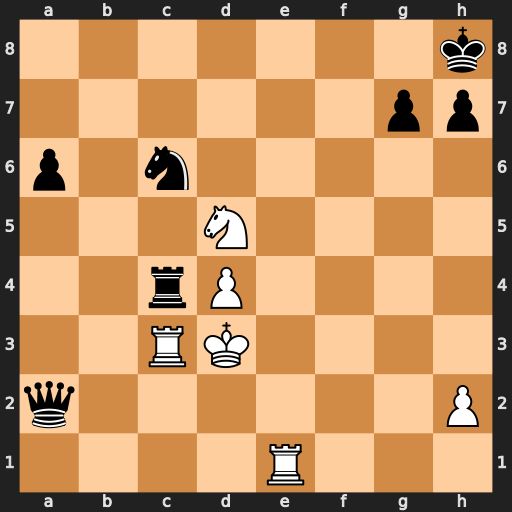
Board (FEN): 7k/6pp/p1n5/3N4/2rP4/2RK4/q6P/4R3
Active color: w
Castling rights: -
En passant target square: -
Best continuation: Re8#